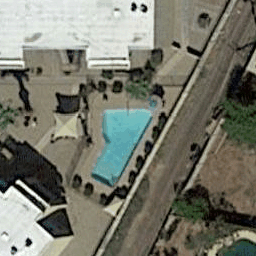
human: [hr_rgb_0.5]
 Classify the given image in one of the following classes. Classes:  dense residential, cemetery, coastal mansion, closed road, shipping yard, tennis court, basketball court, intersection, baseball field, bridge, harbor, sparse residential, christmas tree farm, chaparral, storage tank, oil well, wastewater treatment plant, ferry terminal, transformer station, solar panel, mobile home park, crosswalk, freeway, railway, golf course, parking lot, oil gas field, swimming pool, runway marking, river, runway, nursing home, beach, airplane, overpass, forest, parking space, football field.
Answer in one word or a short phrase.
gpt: swimming pool